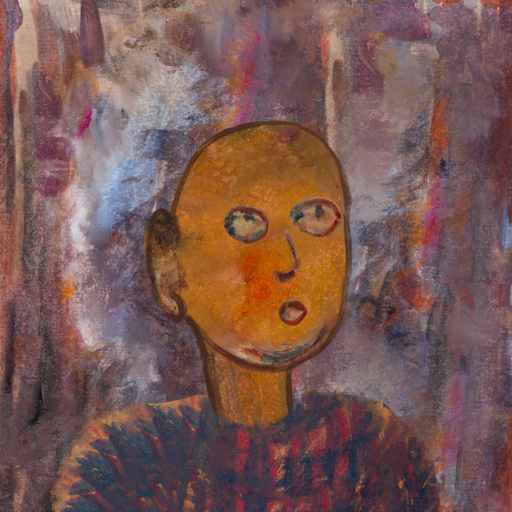
Background: Hypocrite, Head And Neck Side: Pipe, Face Side: Orphan, Bust: In_The_Sun, Hair Side: Blank, Head Accessory: Blank, Second Necklace: Blank, Necklace: Blank, Baby: Blank